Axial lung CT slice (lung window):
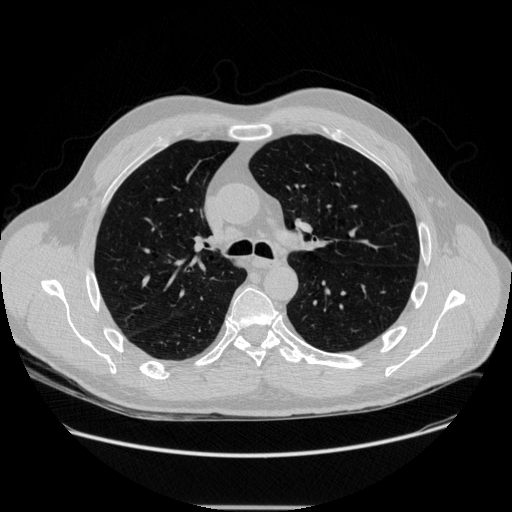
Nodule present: no